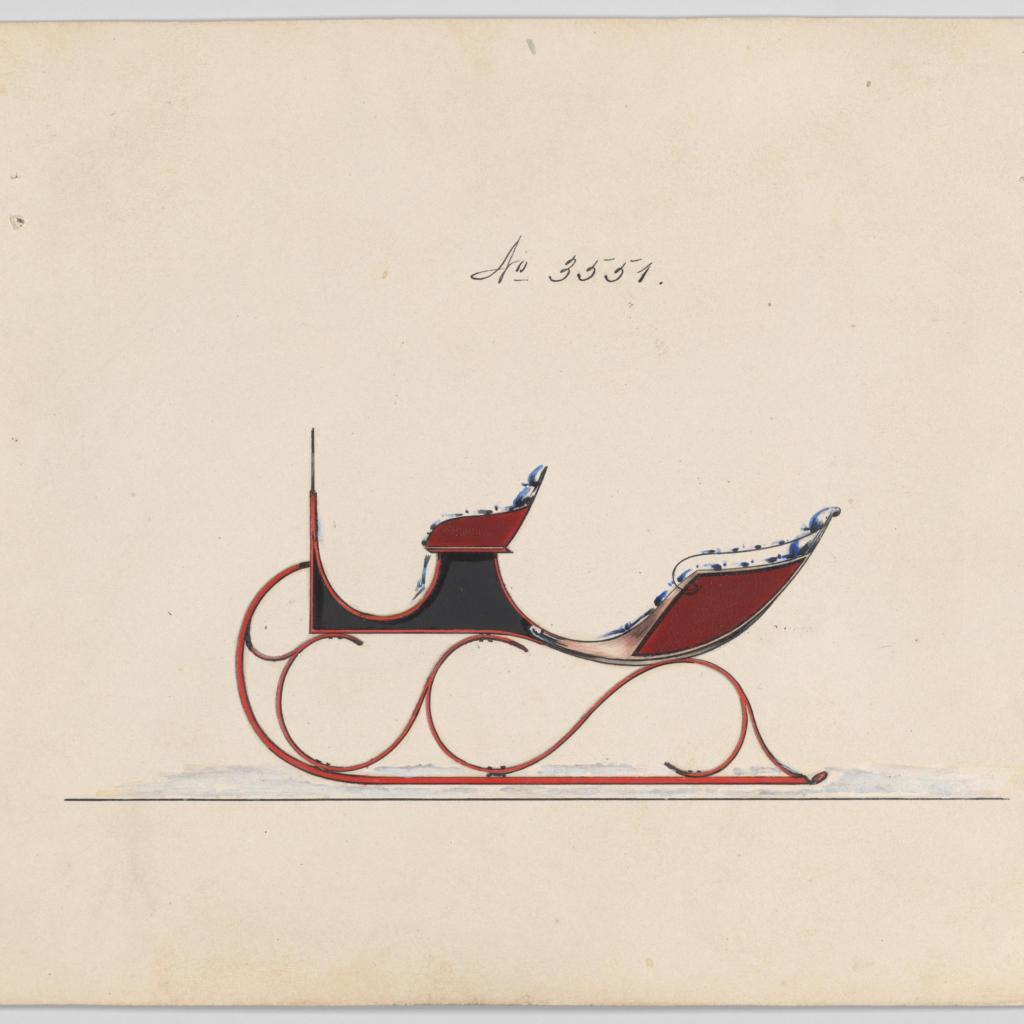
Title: Design for Victoria Sleigh, no. 3551
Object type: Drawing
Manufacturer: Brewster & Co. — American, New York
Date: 1879
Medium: Pen and black ink, watercolor and gouache with gum arabic.
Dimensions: sheet: 6 3/4 x 9 5/16 in. (17.1 x 23.7 cm)
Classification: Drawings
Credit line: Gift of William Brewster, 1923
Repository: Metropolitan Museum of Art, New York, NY